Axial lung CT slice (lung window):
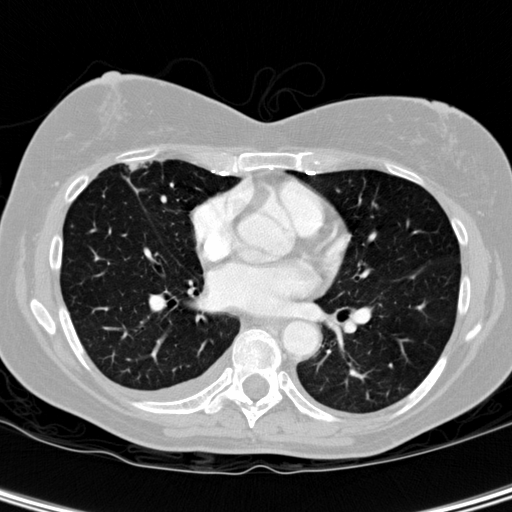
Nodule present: no